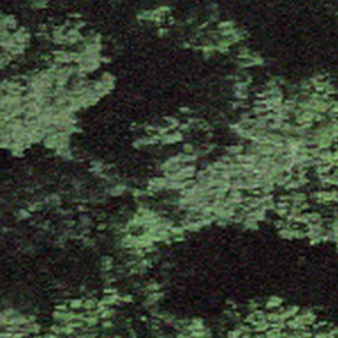
Label: other